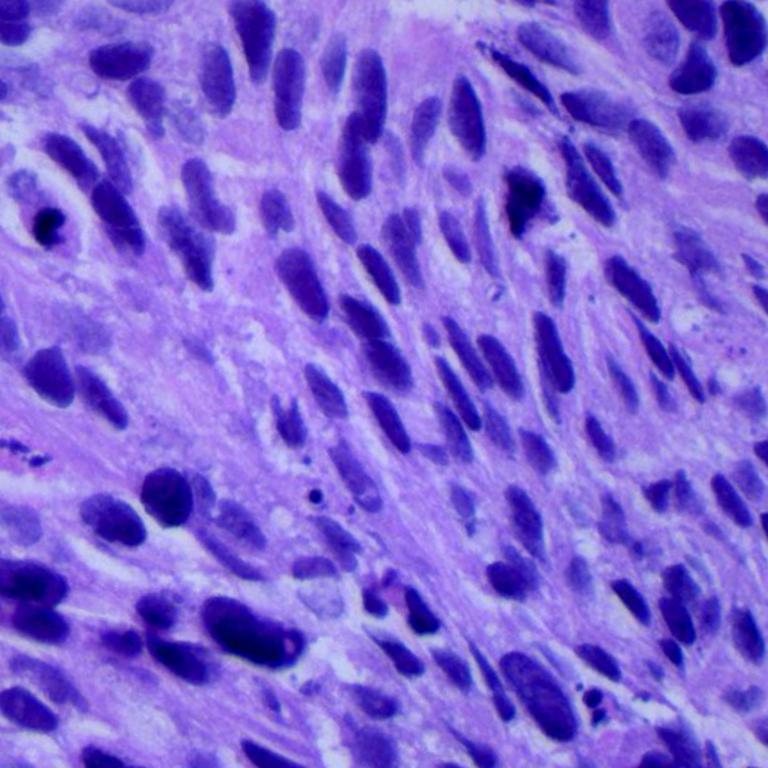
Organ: lung
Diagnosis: squamous carcinomas